Field crop: maize
Growth stage: 1
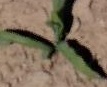
Species: maize